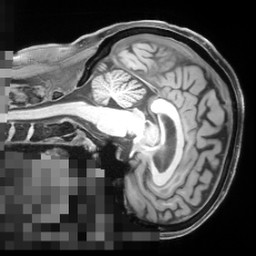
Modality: T1w
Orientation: sagittal
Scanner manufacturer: siemens
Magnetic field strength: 3 T
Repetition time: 2.55 s